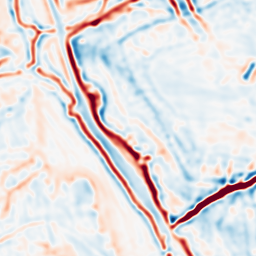
Category: multiscale
Decomposition family: log
Decomposition parameters: sigma: 3
Upsampling method: quintic
Upsampling parameters: scale: 8
Upsampling scale: 8